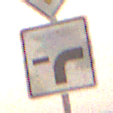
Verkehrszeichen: VerlaufVorfahrtsstrasse9
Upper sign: Vorfahrtsstrasse
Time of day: SunriseSunset
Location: Outdoor (Nature)
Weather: PartlyCloudy
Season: NotSpecified
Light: Natural